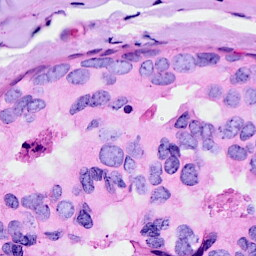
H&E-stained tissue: Breast